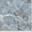
Piece: xx